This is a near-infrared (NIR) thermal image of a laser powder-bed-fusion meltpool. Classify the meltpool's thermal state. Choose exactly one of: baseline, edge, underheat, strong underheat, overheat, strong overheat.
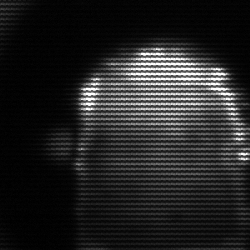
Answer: baseline